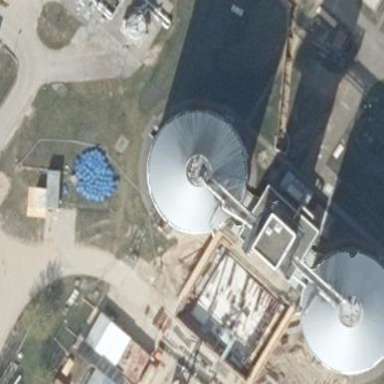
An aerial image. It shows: Storage tank building.